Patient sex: M
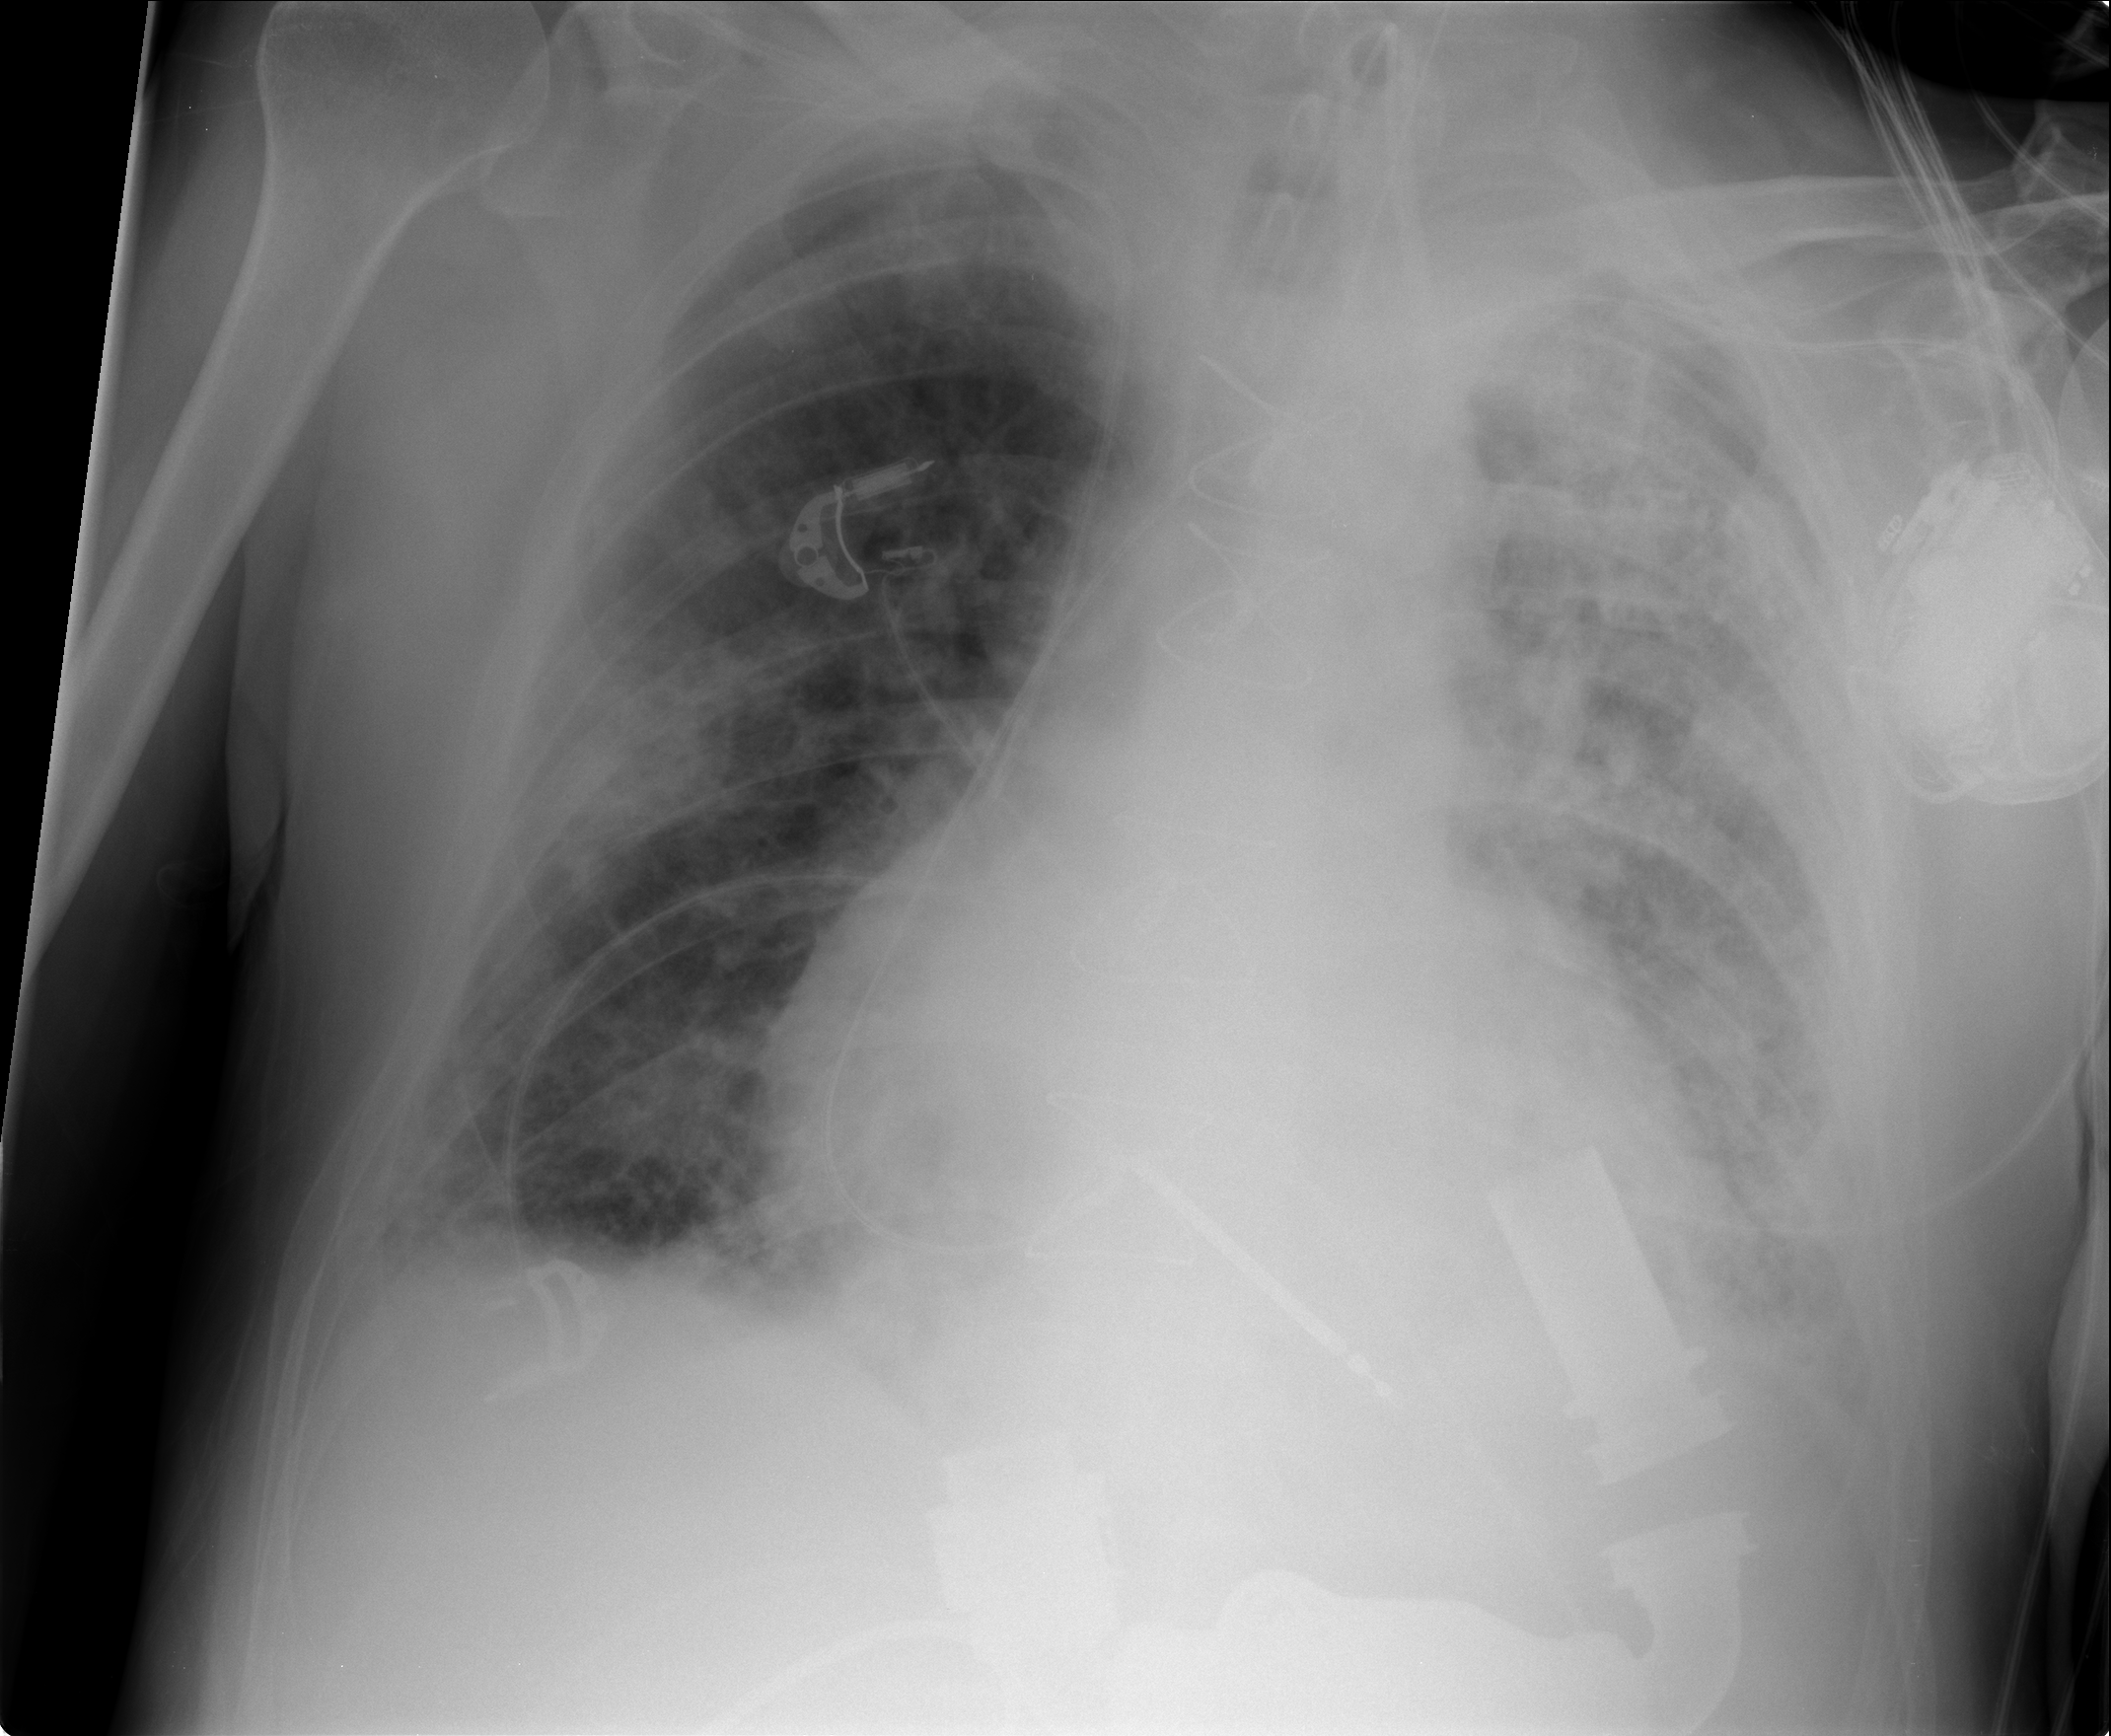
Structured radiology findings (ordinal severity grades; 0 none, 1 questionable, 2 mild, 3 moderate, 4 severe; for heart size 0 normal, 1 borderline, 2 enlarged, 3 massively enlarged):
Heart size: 2
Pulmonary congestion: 2
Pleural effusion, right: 0
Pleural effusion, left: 2
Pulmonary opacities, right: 3
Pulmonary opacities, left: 4
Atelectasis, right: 2
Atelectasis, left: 2